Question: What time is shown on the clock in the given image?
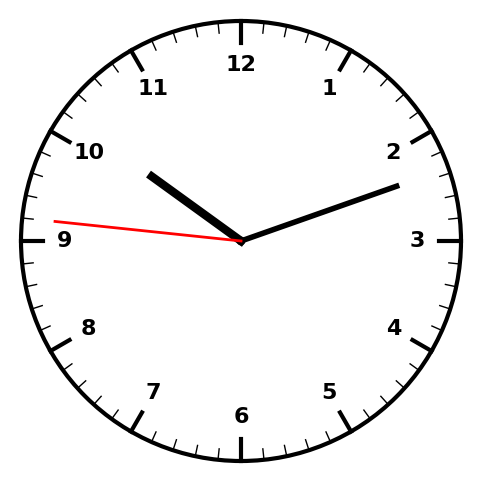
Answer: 10:11:46